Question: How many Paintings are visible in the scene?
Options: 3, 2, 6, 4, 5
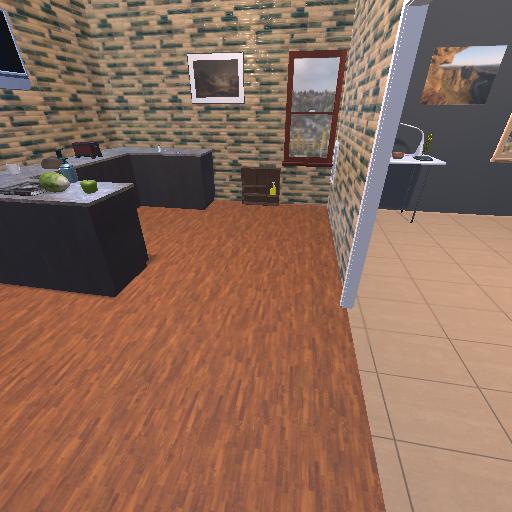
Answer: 3